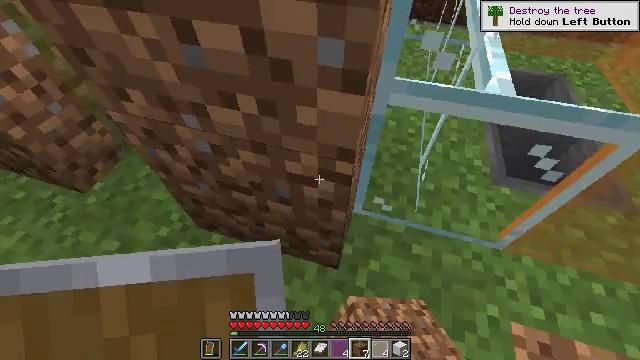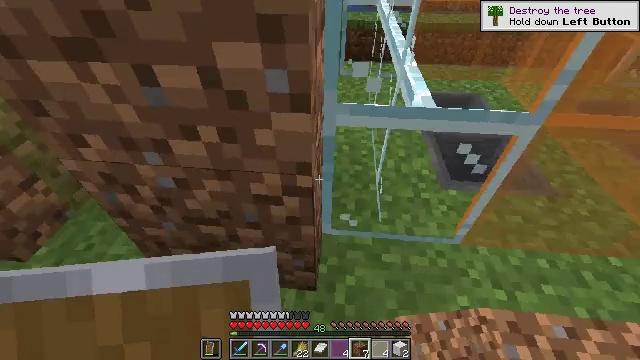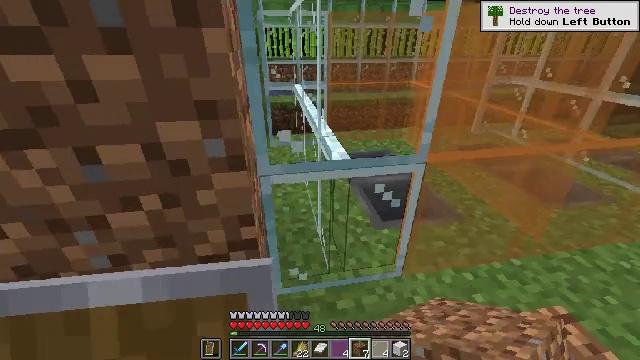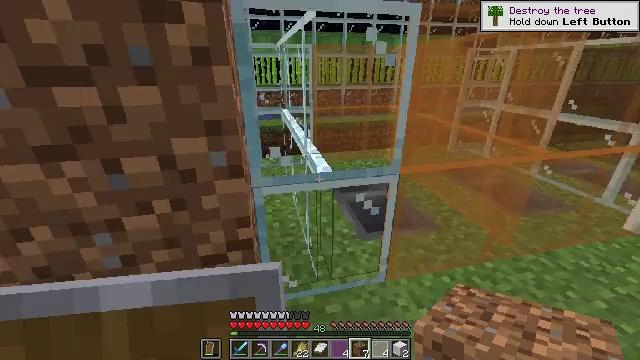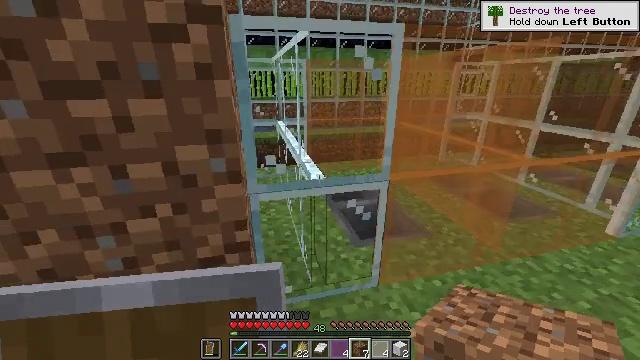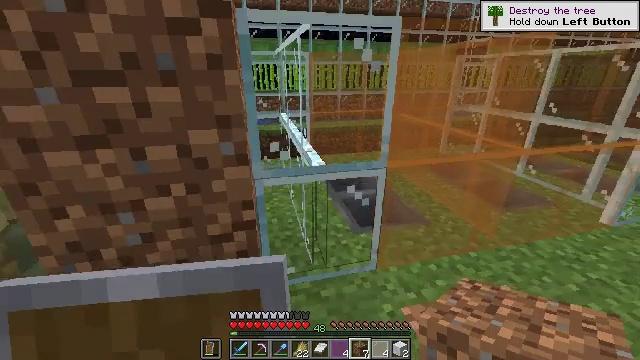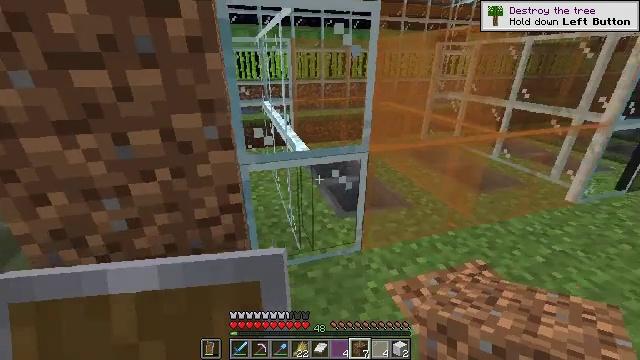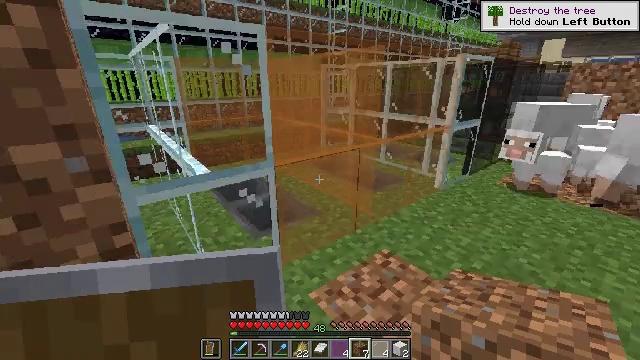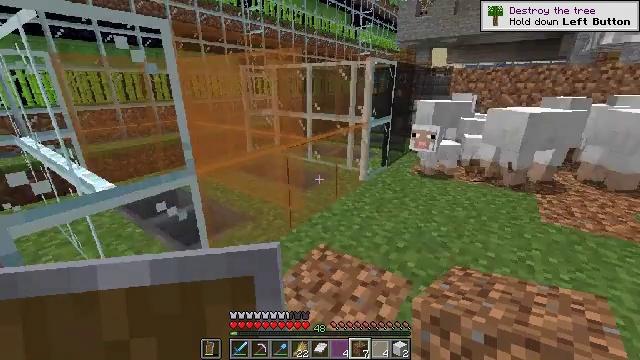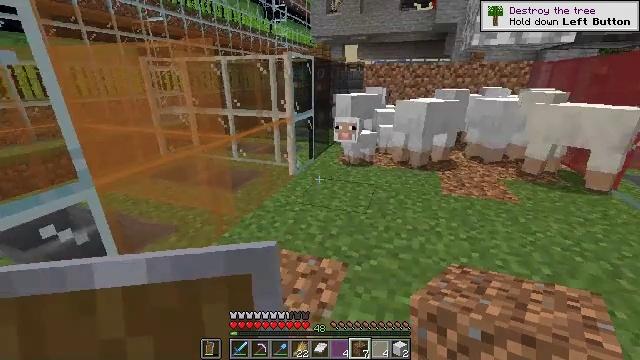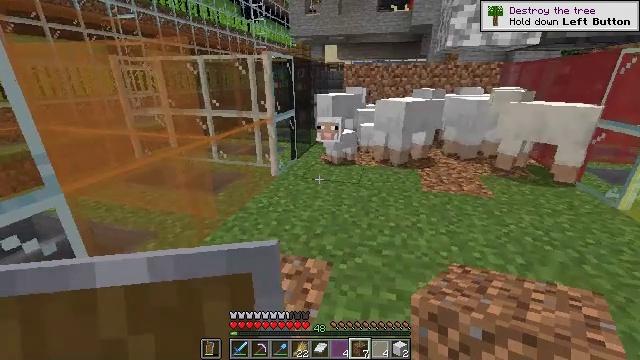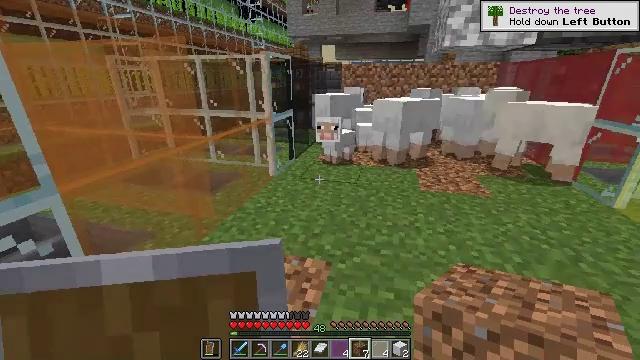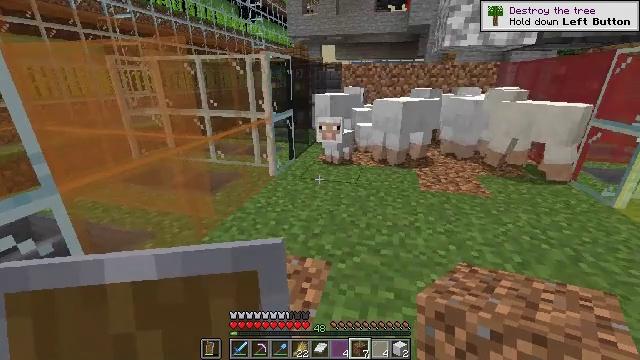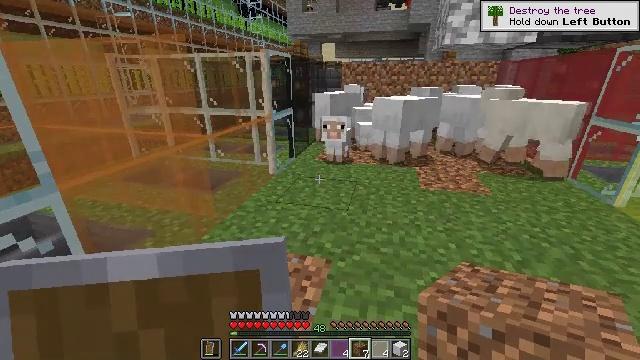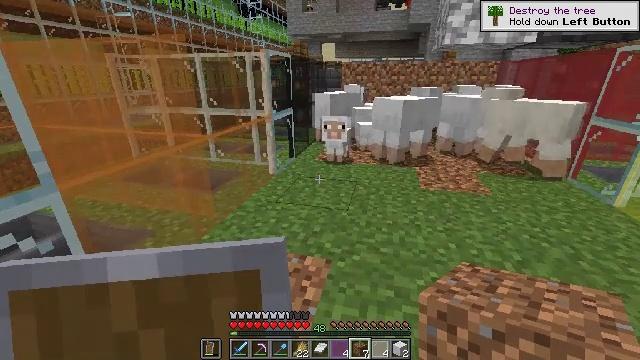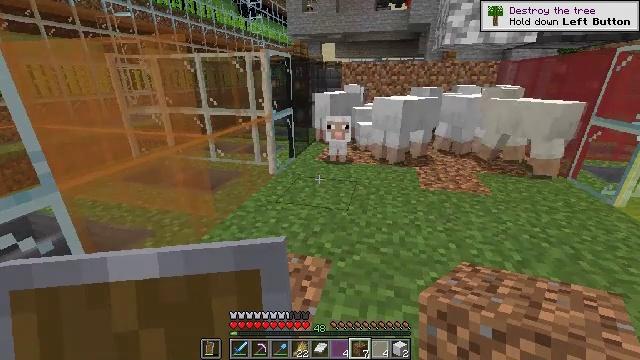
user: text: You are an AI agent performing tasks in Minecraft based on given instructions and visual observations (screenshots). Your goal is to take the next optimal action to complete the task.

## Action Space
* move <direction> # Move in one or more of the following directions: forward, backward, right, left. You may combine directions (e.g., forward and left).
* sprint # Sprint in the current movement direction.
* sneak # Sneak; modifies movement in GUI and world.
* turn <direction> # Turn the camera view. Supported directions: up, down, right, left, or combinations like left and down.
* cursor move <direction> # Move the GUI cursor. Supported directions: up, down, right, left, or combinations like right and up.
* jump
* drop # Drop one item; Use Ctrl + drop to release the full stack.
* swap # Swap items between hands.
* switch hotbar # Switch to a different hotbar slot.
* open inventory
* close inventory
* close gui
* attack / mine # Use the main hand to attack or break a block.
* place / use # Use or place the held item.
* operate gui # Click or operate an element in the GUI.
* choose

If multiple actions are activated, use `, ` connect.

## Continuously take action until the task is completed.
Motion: motion action
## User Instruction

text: Shatter the orange stained glass pane for materials.
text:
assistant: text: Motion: move back, turn right and up
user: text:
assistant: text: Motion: move back, turn right and up
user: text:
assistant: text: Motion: move back, turn right and up
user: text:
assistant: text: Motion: turn right and up
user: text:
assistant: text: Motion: turn down
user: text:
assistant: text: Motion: turn right and down
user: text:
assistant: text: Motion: turn right and up
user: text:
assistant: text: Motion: turn right
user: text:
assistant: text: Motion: turn right and down
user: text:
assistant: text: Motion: turn right
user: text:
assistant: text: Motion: no_op
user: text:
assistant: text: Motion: no_op
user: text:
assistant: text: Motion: no_op
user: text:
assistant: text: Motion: no_op
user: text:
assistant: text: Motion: no_op
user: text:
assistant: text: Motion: no_op
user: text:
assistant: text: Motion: no_op
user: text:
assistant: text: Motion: no_op
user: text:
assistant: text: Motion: no_op
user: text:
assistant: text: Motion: no_op
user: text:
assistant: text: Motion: no_op
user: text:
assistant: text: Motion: no_op
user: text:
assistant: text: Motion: no_op
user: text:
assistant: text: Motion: no_op
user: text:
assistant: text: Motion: no_op
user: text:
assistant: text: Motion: no_op
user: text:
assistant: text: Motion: no_op
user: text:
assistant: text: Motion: no_op
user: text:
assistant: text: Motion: no_op
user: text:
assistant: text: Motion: no_op